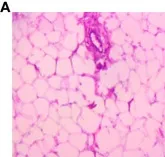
Postoperative clinical and imaging findings.
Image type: pathology (h&e)